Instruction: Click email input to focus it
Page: traveler
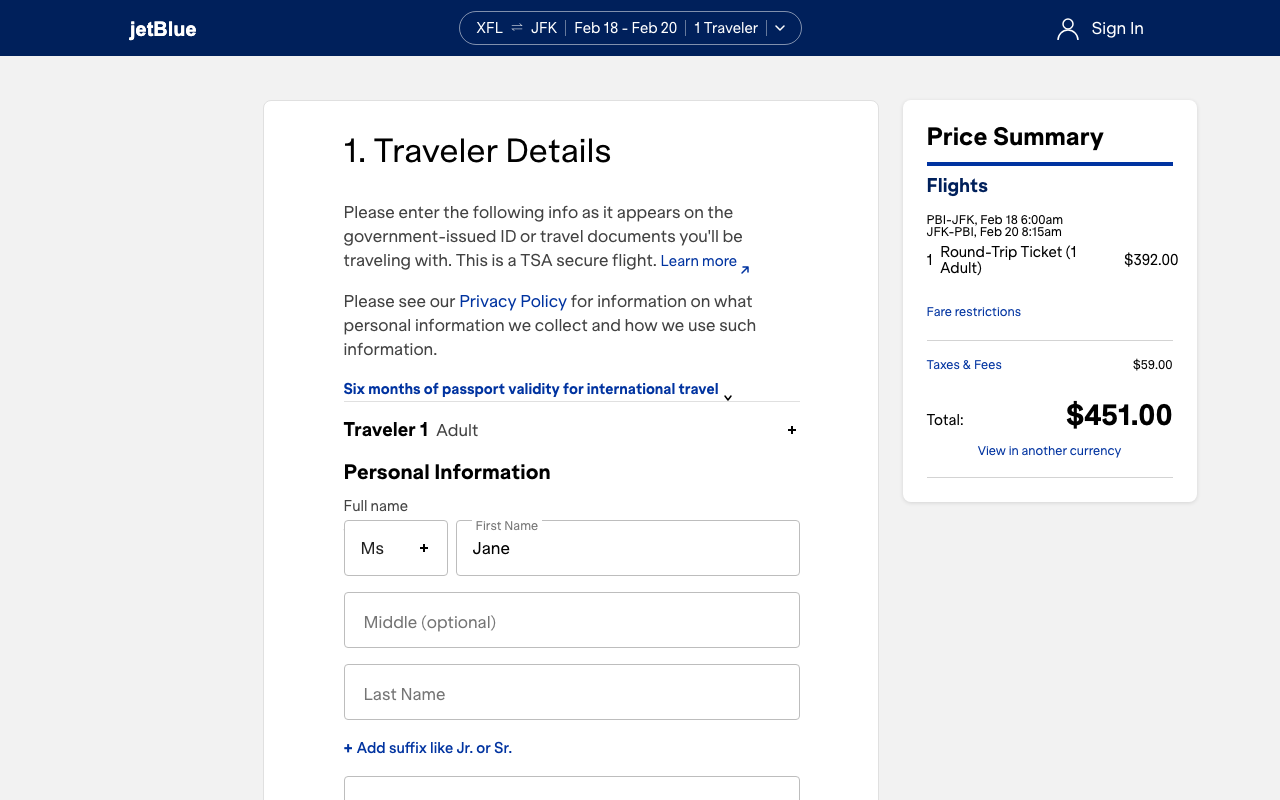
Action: click